Interaction volume radius: 5 \u00c5
Interaction volume height: 40 \u00c5
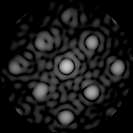
Disorder parameter: 0.1646